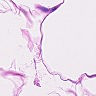
Metastatic tissue present: no